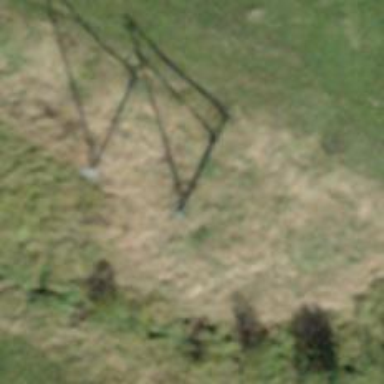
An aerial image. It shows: Minor power line.